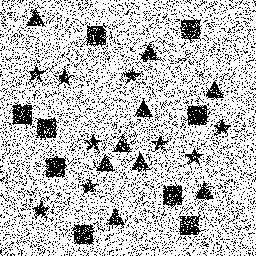
Squares: 9
Triangles: 9
Stars: 9
Total shapes: 27